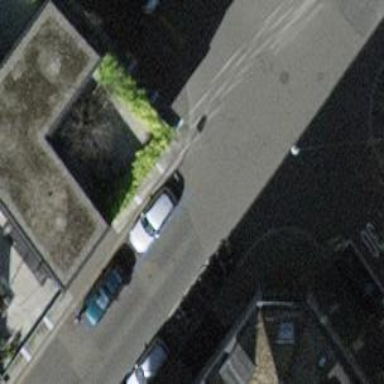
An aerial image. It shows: Kerb serving as barrier.